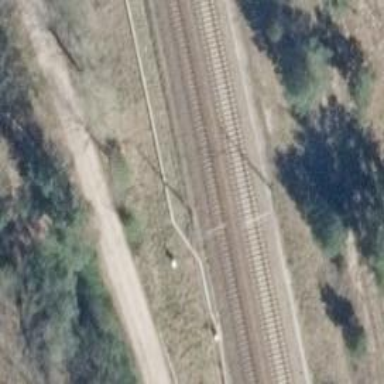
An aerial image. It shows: Railway signal.